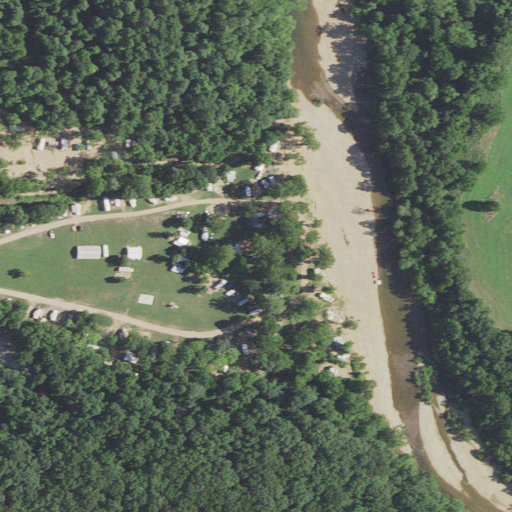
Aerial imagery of valley in Missouri named Thompson Hollow containing deciduous forest, pasture, open water, barren land, grassland, woody wetlands, and open development